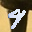
Label: 9